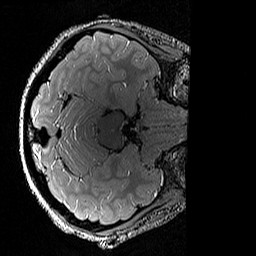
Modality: T2w
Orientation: axial
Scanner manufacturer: siemens
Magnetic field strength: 3 T
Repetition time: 3.2 s
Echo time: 0.428 s